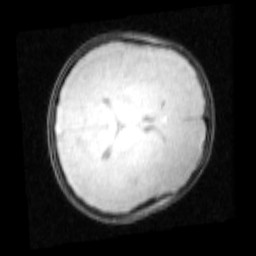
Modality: PDw
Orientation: axial
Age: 10
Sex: male
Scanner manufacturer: siemens
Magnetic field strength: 3 T
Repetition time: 0.25 s
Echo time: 0.00103 s